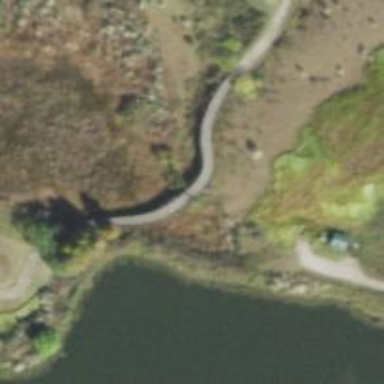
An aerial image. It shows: Bridge over path used as golf cartpath.